Question:
This is Evaluation game 2 for Ecole 42. I'm stuck with this one in my mind. Is there any solution or suggestion for this one?
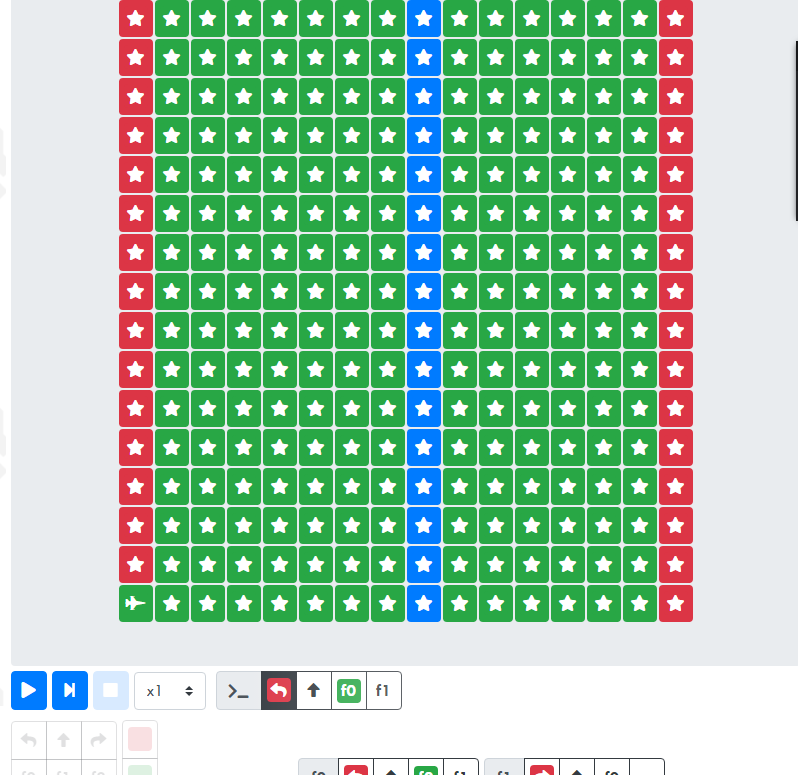
Answer: I got stuck in this one too. I wonder if this could be a good solution, but can't test it...
f0 - {if red turn left / forward / if blue f1 / f0 }
f1 - {forward /if red turn right / if blue f0 / f1}
like a zig-zag and the blue box do the shift of the turn side...